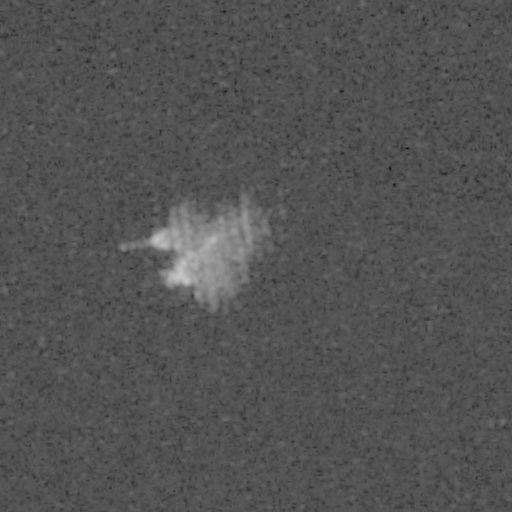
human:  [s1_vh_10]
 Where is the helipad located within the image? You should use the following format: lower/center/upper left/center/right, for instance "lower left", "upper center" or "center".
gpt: The helipad is located in the center of the image.
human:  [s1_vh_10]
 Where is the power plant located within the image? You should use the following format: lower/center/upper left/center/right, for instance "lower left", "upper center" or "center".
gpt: The power plant is located in the center of the image.
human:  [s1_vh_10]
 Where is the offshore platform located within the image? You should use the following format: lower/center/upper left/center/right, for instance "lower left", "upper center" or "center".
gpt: The offshore platform is located in the center of the image.
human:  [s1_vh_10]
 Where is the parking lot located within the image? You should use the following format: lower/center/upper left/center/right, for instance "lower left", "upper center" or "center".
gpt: There is no parking lot in the image.

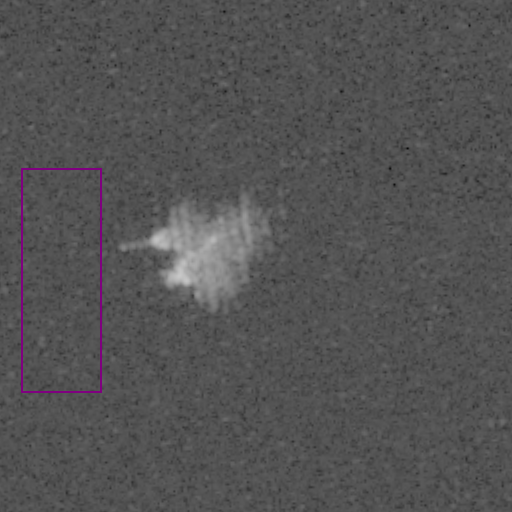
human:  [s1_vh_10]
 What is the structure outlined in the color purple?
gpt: There is no purple outline.
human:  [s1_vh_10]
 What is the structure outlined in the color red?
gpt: There is no structure outlined in red.